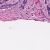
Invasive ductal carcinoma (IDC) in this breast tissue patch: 0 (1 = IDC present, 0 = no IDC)